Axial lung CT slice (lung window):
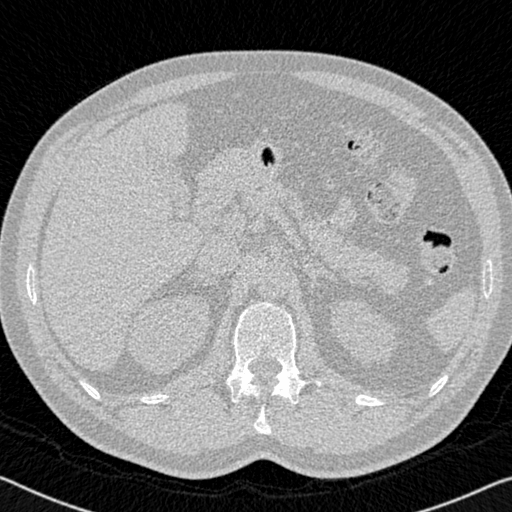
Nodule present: no